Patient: sex M, age 73
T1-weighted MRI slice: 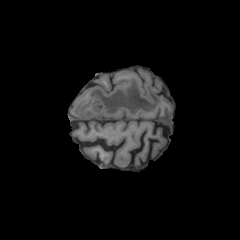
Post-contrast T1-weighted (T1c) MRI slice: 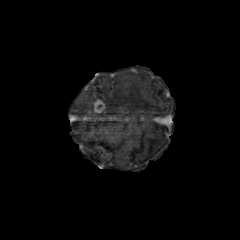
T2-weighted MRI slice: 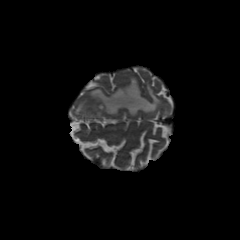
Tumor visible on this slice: yes
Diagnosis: Glioblastoma, IDH-wildtype
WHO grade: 4